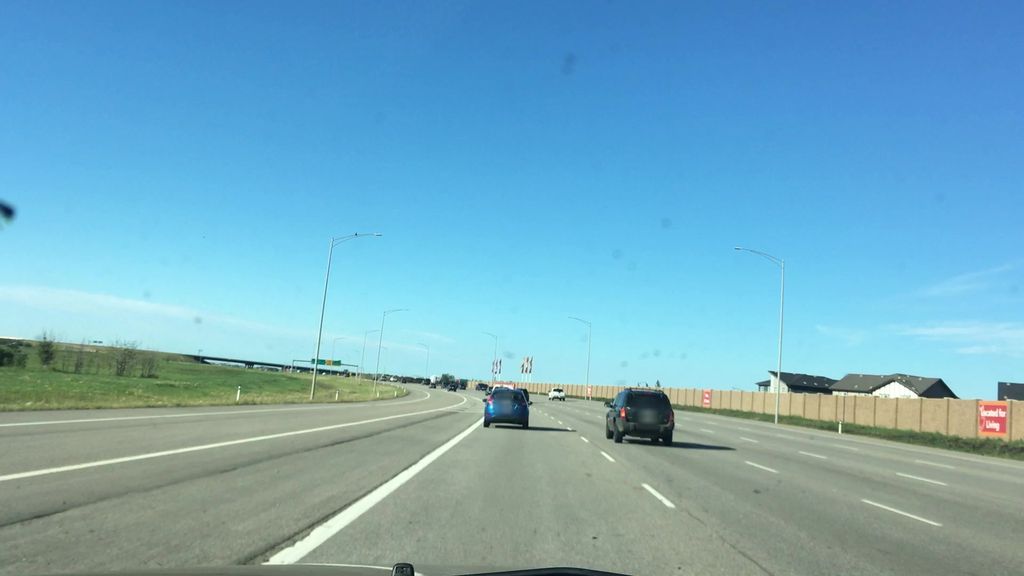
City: edmonton